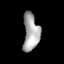
Tissue: lung
Cell type: Others
Senescence score: 0.6083
Nuclear area (px): 588
Mean DAPI intensity: 167.488